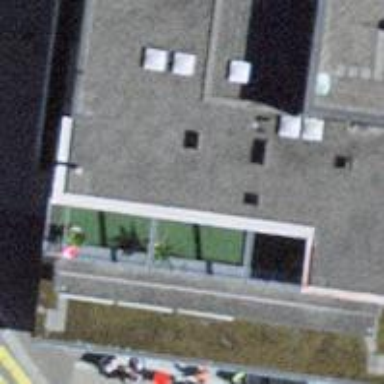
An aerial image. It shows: Restaurant.